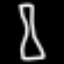
Label: hourglass